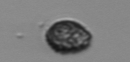
Label: Pseudochattonella_farcimen